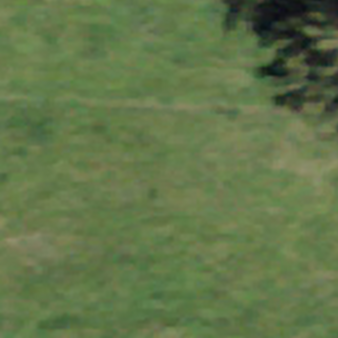
Label: other